Aerial crown-view tile of a tropical tree (Barro Colorado Island, Panama), acquired 20240813:
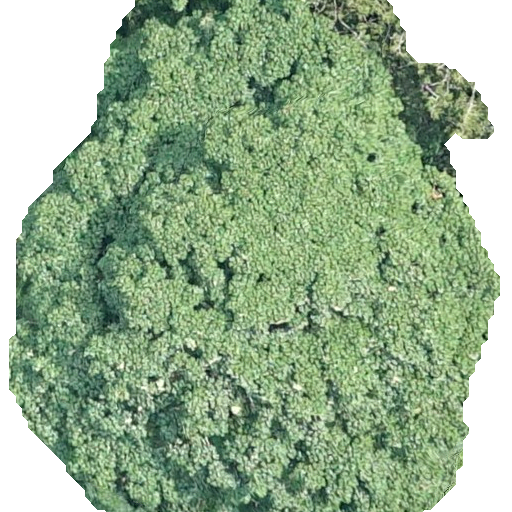
Species: Sterculia apetala
GBIF accepted scientific name: Sterculia apetala
Crown area: 345.499 m²